【题型】填空题　【知识点】平面几何　【难度】easy
如图，$\odot O$ 的半径为 $2$，$AB$ 为圆上一动弦，以 $AB$ 为边作正方形 $ABCD$，求 $OD$ 的最大值\underline{\quad\quad\quad}.

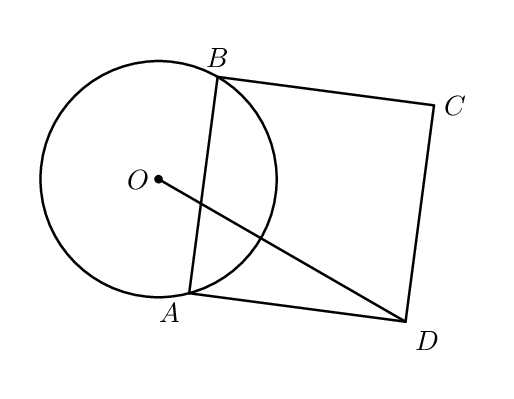
【解答】
【答案】$2\sqrt{2}+2$

【详解】 如图，连接 $AO$、$BO$，把 $AO$ 绕点 $A$ 顺时针旋转 $90^\circ$ 得到 $AO'$，连接 $DO'$。

$\therefore \triangle AOO'$ 是等腰直角三角形，

$\because AO=2$，

$\therefore OO'=\sqrt{2^2+2^2}=2\sqrt{2}$，

在正方形 $ABCD$ 中，$AB=AD$，$\angle BAD=90^\circ$，

$\because \angle BAO+\angle BAO'=\angle DAO'+\angle BAO'=90^\circ$，

$\therefore \angle BAO=\angle DAO'$，

在 $\triangle ABO$ 和 $\triangle ADO'$ 中，
\[
\begin{cases}
AO=AO'\\
\angle BAO=\angle DAO',\\
AB=AD
\end{cases}
\]

$\therefore \triangle ABO \cong \triangle ADO' \ (\text{SAS})$，

$\therefore DO'=BO=2$，

$\therefore OO'+O'D \ge OD$，

当 $O$、$O'$、$D$ 三点共线时，取“$=$”，

此时，$OD$ 的最大值为 $2\sqrt{2}+2$。

故答案为：$2\sqrt{2}+2$,

【点睛】本题考查了圆的基本性质、全等三角形的判定与性质，等腰直角三角形的性质，利用旋转作辅助线构造出全等三角形是解题的关键，也是本题的难点。

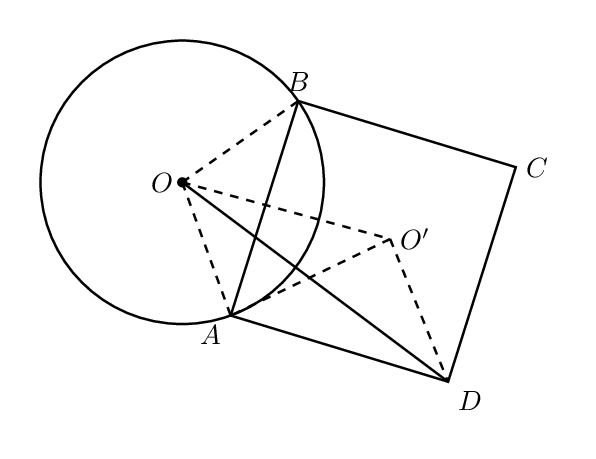